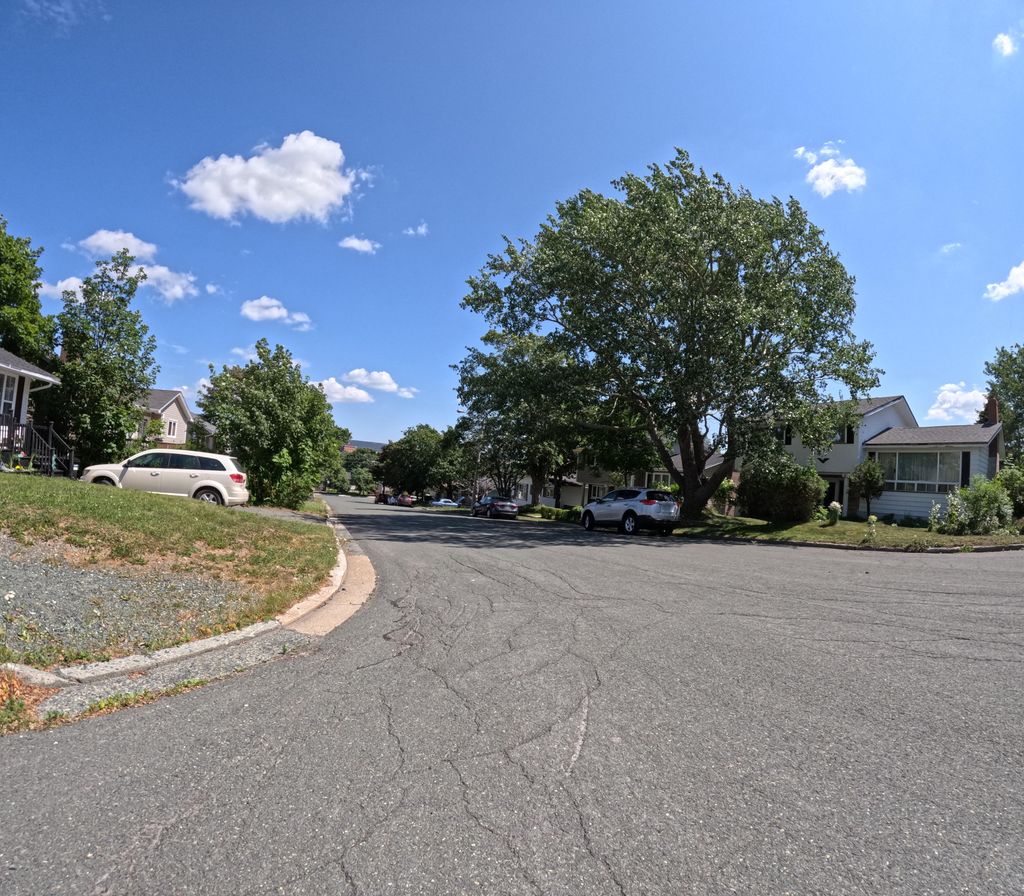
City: st_johns